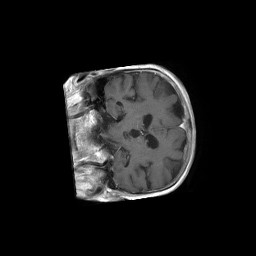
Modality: T1w
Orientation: coronal
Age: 86
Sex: female
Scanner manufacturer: philips
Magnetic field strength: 1.5 T
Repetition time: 0.6203 s
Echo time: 0.012 s